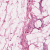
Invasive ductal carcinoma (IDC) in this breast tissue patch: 0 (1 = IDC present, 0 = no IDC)